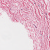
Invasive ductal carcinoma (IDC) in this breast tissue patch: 0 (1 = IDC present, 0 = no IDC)